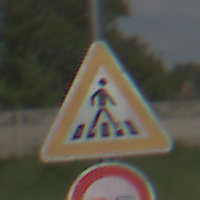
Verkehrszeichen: FussgaengerueberwegLinks
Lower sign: Ueberholverbot
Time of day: MorningAfternoon
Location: Outdoor (Nature)
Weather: PartlyCloudy
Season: NotSpecified
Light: Natural